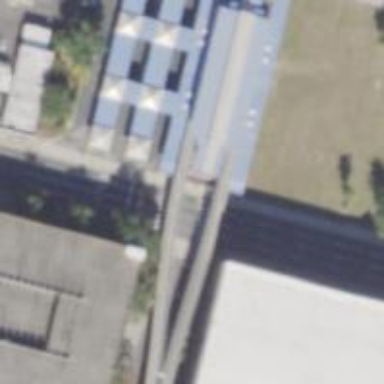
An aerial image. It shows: Monorail bridge over railway.